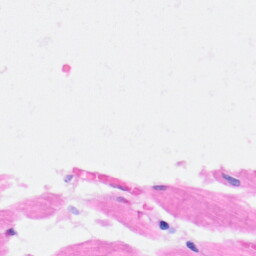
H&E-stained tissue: Heart